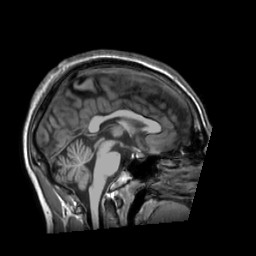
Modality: T1w
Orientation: sagittal
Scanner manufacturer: philips
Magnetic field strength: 3 T
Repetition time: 0.006386 s
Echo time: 0.002899 s